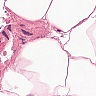
Metastatic tissue present: no